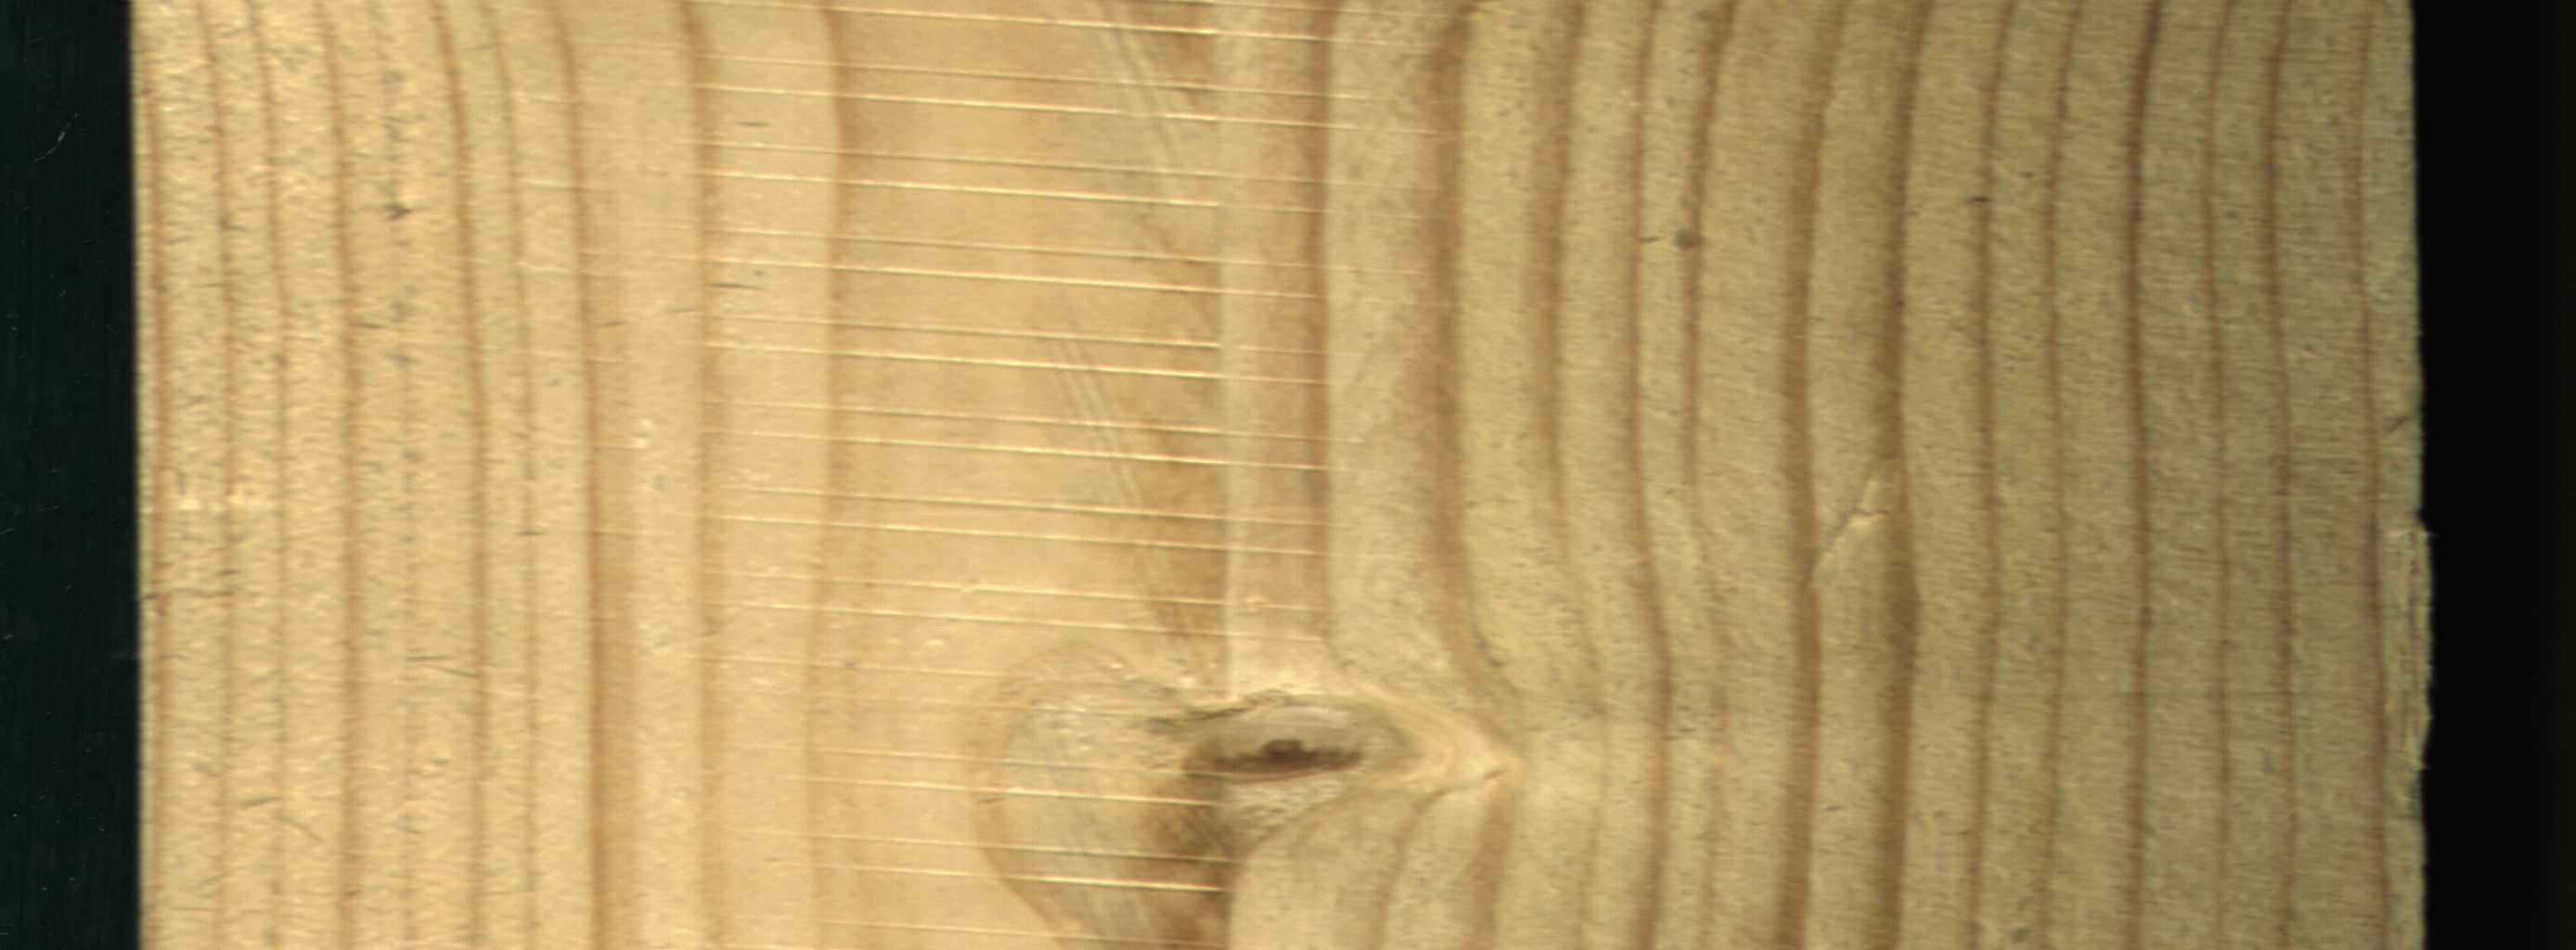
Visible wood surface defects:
Live_Knot